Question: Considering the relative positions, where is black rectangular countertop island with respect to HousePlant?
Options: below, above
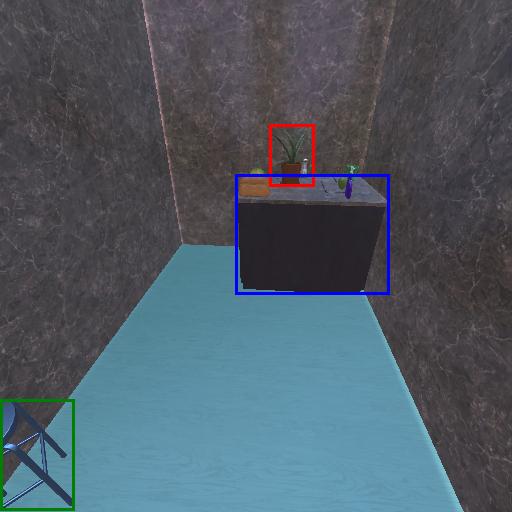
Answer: below